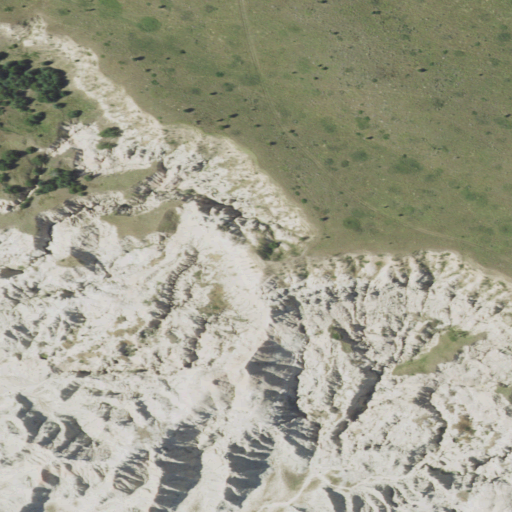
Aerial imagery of cliff(s) in South Dakota named Kodak Point containing barren land and grassland